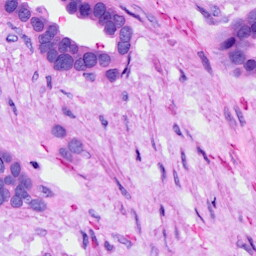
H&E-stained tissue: Ovarian